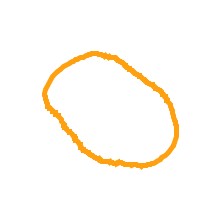
Shape: circle